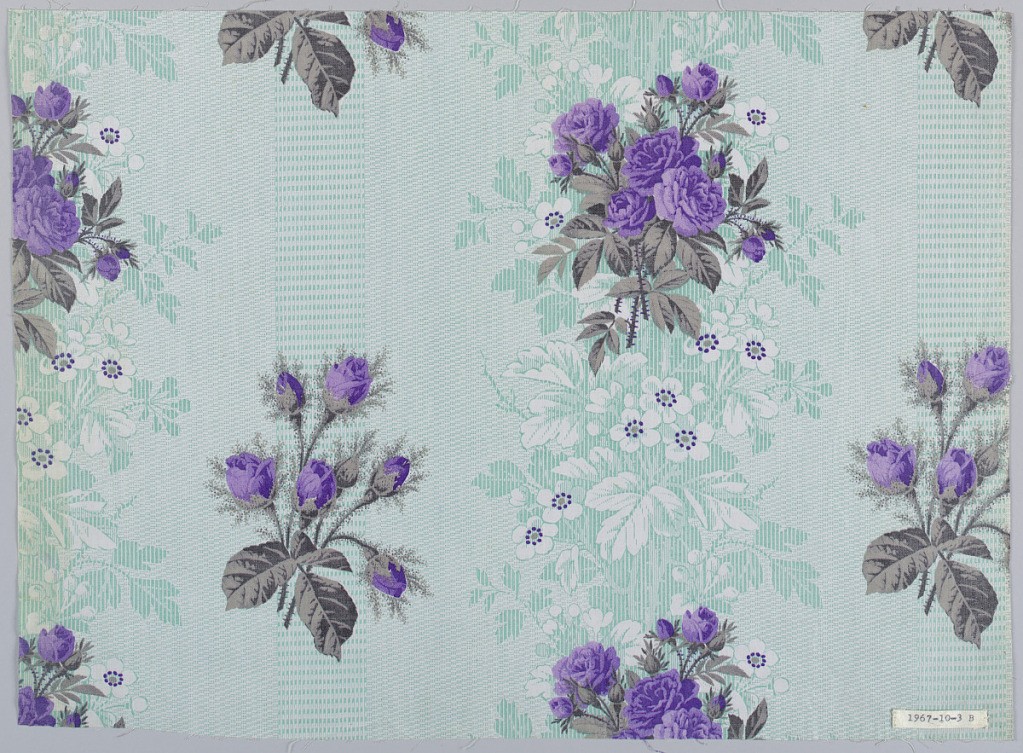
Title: Textile
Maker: Schwartz-Huguenin
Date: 1851–63
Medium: cotton Technique: printed by engraved roller and/or block printed on plain weave; highly glazed
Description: Three samples, same design, different colors. A) Grey ground, probably printed by "Molette," in minute geometric patterns with areas of foliage in grey, with white flowers; floral pattern of rose clusters printed over ground, probably by block. B) Green ground, roses red-violet. C) Grey ground, flowers blue with grey foliage. Highly glazed